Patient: sex F, age 52
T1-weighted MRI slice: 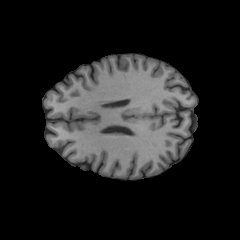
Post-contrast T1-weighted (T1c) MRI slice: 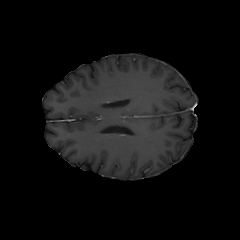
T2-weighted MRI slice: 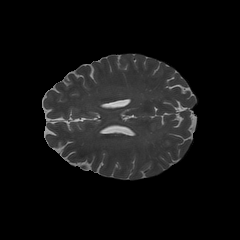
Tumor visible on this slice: no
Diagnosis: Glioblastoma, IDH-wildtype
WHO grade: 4